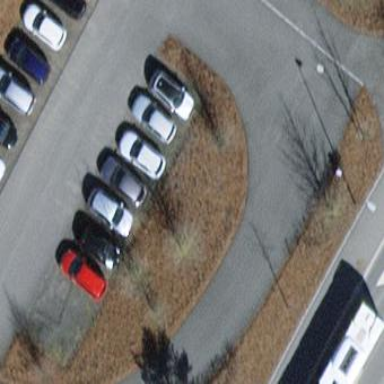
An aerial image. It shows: Parking area with surface.